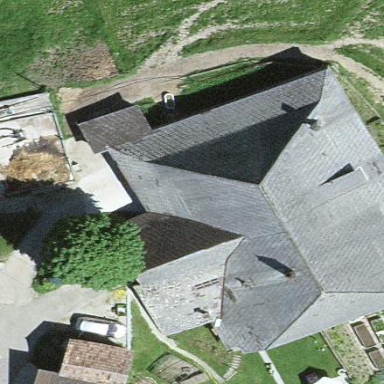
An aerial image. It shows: Farm building.